Field crop: maize
Growth stage: 1
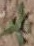
Species: atriplex